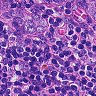
Metastatic tissue present: yes